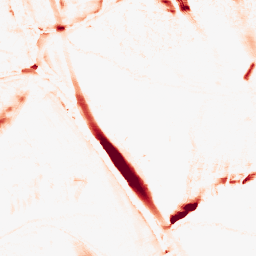
Category: morphological
Decomposition family: morphological_ellipse
Decomposition parameters: operation: opening
width: 10
height: 30
Upsampling method: bspline
Upsampling parameters: scale: 2
Upsampling scale: 2